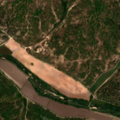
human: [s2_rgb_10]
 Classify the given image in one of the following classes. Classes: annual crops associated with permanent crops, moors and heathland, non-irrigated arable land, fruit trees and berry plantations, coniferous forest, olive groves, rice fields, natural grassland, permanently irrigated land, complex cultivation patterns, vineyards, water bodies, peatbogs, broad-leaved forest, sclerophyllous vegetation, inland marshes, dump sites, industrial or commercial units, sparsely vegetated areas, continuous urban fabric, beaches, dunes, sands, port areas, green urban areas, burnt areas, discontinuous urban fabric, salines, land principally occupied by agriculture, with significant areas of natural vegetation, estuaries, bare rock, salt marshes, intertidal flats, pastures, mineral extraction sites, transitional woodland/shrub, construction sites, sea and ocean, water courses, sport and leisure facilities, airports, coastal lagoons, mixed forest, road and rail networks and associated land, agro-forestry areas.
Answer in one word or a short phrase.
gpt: continuous urban fabric